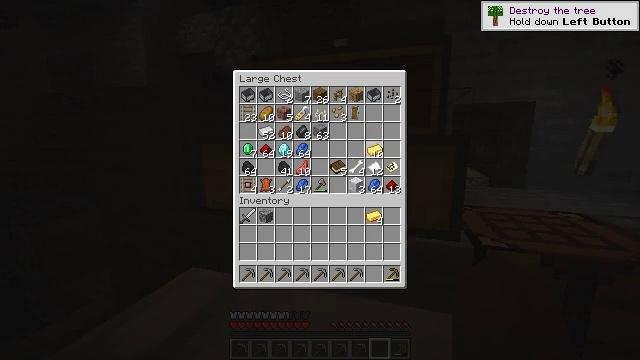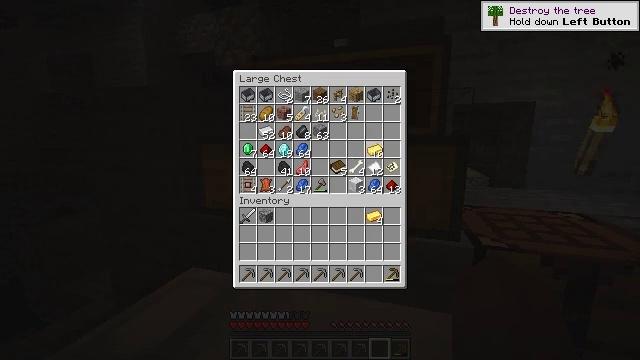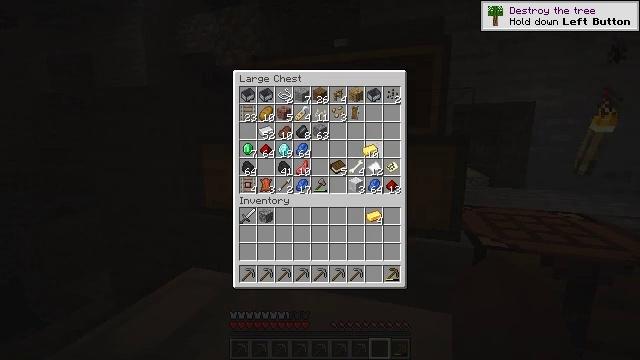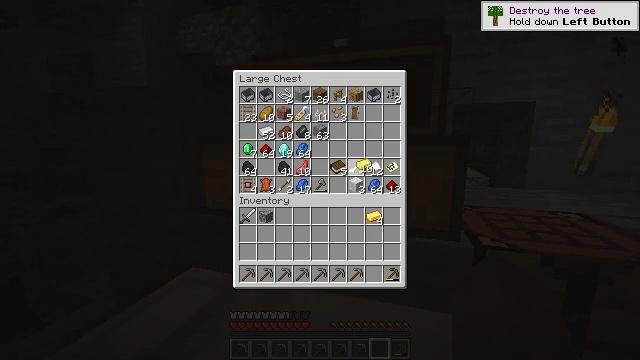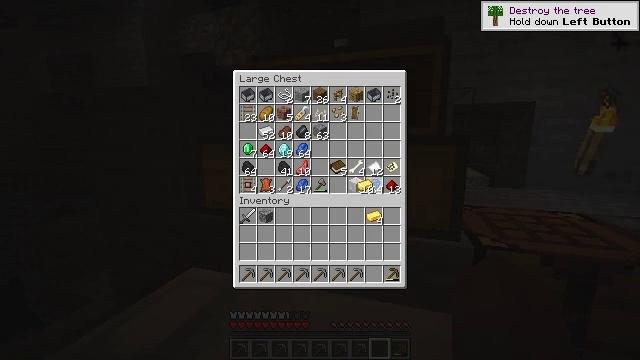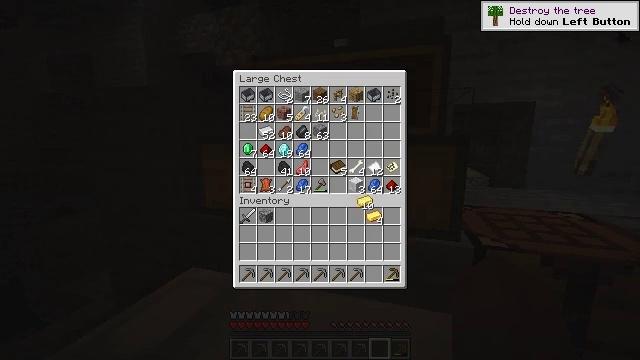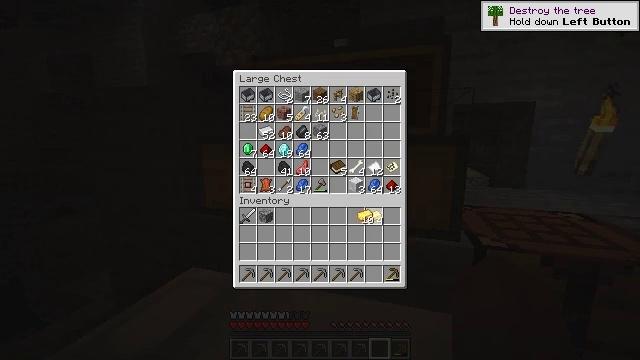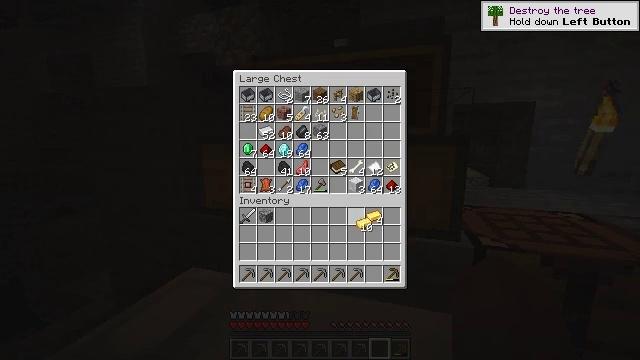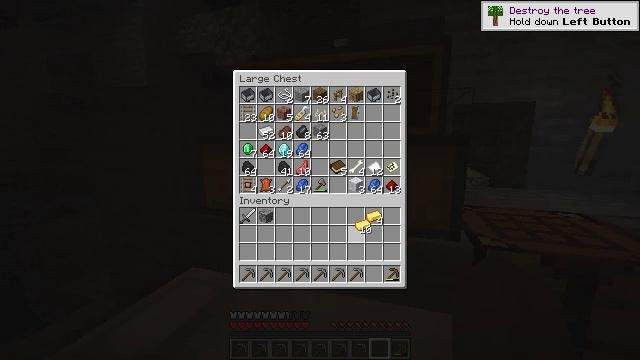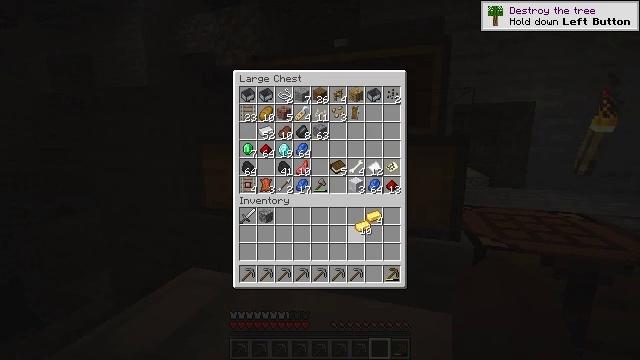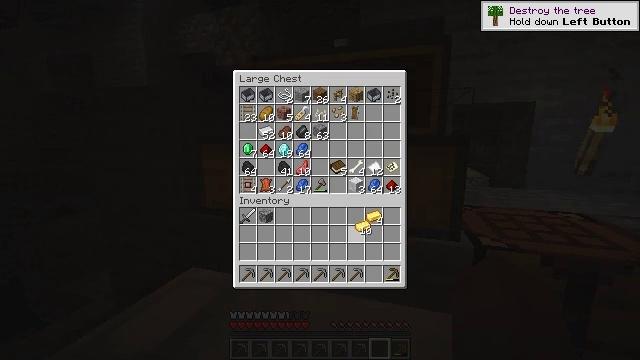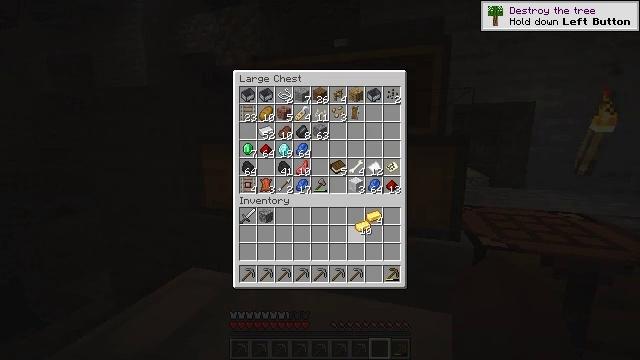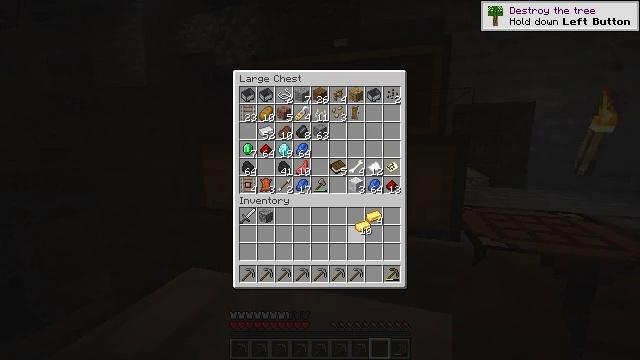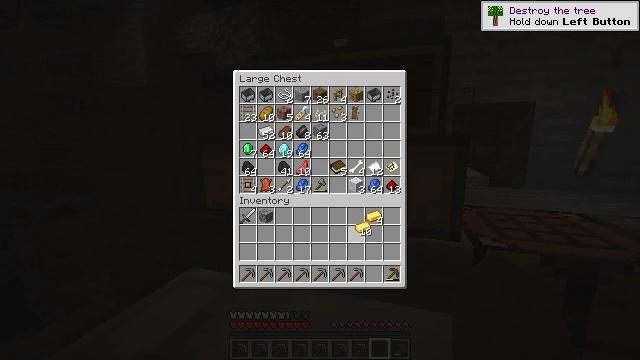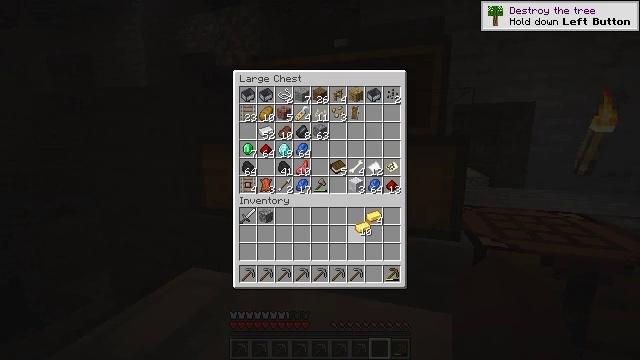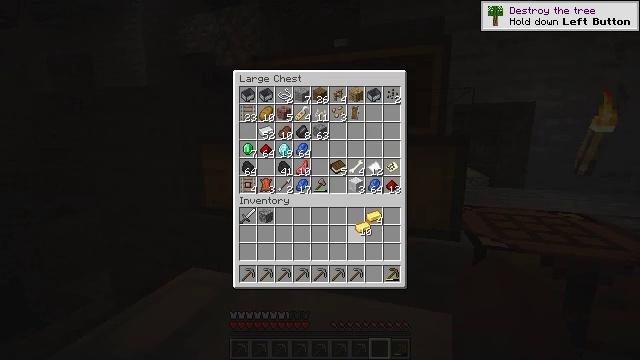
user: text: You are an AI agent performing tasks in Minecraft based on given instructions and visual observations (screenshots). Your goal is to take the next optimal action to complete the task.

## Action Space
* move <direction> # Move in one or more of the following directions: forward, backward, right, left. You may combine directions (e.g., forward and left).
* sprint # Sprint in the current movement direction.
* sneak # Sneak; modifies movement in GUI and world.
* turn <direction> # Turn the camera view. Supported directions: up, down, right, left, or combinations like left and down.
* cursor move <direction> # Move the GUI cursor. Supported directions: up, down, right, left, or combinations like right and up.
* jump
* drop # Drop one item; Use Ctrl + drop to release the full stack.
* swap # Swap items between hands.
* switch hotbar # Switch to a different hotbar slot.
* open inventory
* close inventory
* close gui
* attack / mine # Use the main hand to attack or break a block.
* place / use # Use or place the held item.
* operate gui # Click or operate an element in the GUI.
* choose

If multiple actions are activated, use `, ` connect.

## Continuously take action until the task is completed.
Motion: motion action
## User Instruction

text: Make a golden helmet with gold ingots.
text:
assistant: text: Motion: attack / mine
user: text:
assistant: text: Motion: attack / mine
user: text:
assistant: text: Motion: turn down
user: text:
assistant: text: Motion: turn down
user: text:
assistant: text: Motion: turn down
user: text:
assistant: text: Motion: turn down
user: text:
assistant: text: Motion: turn down
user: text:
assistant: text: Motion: no_op
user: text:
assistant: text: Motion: no_op
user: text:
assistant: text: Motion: no_op
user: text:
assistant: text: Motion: no_op
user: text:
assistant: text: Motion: no_op
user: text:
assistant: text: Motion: no_op
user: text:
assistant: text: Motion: no_op
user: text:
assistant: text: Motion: no_op
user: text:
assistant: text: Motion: turn left
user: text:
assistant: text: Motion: turn left and up
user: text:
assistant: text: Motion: use / place
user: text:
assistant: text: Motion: use / place
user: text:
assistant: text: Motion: use / place
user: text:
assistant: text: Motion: turn right and up
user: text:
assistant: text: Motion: turn up
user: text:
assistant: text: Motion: turn up
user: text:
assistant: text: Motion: turn up
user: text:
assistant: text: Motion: no_op
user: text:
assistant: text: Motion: no_op
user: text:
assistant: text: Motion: attack / mine
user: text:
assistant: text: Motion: attack / mine
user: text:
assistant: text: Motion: attack / mine
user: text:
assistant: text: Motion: attack / mine